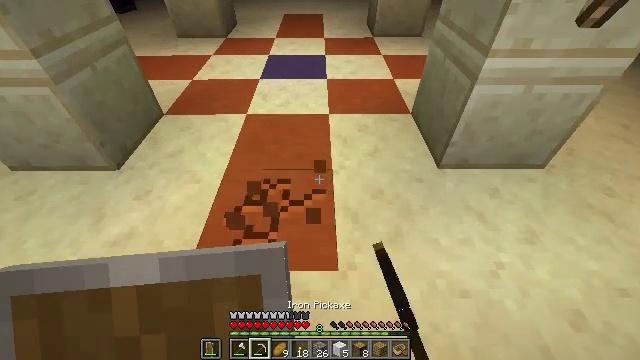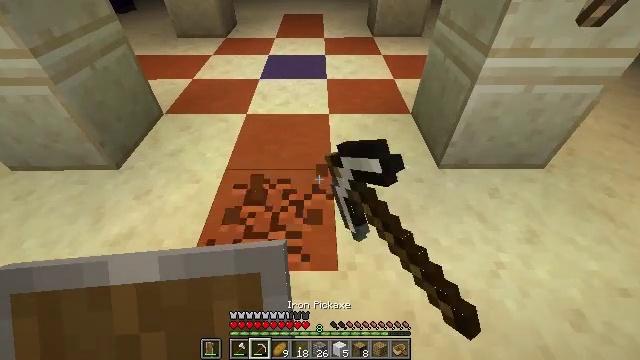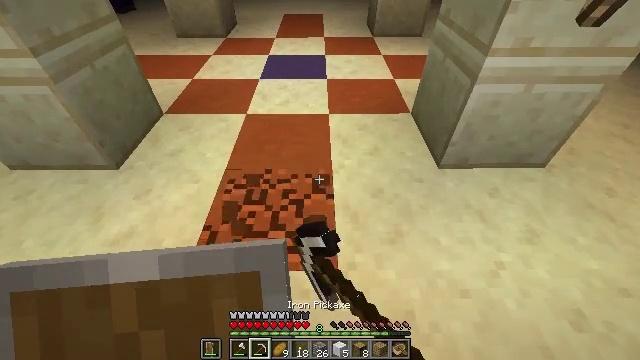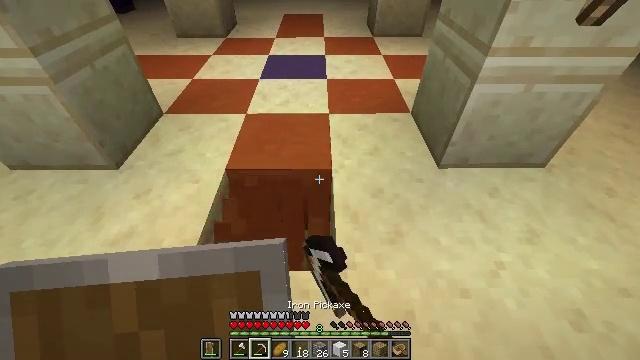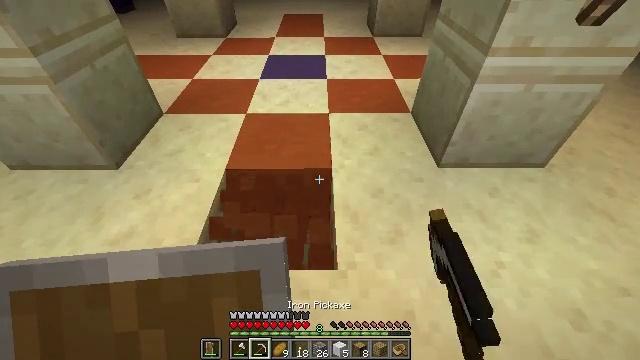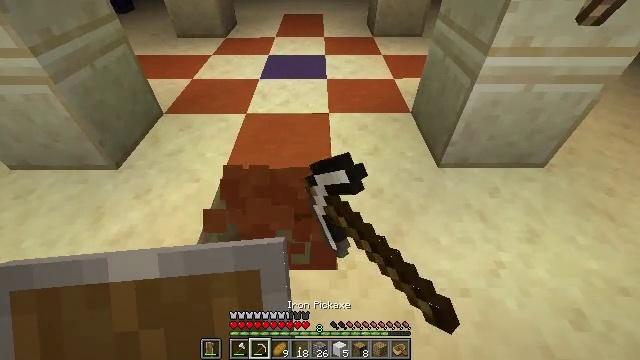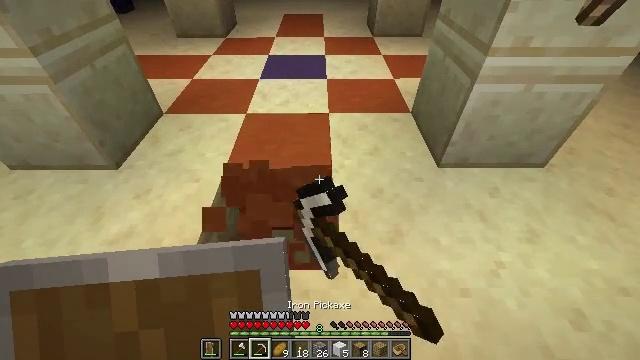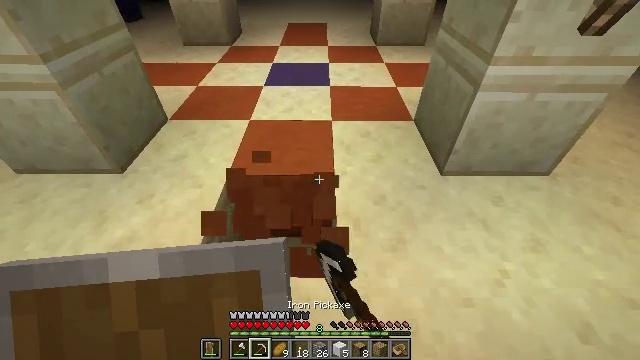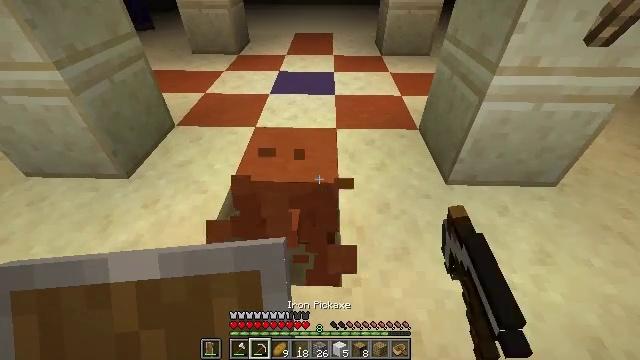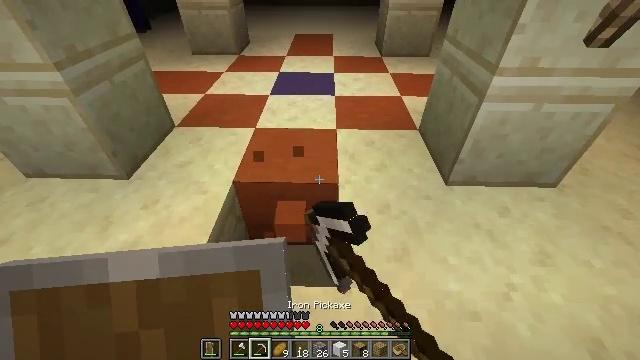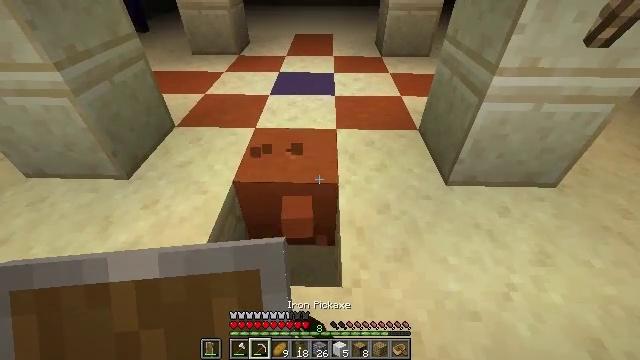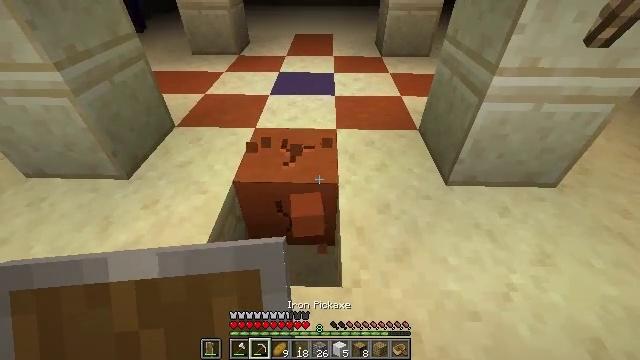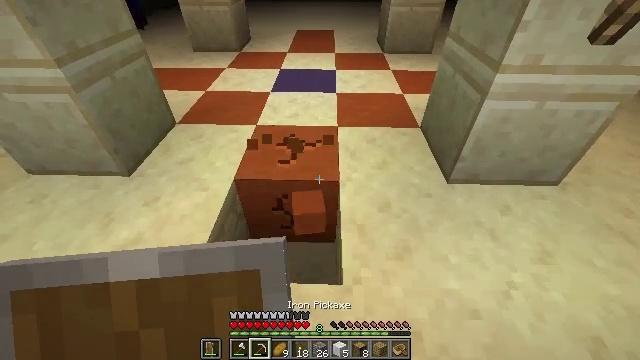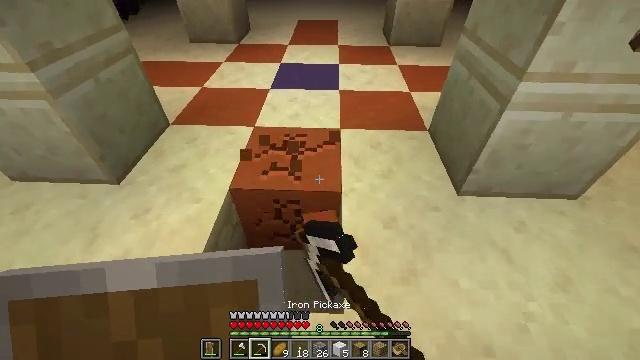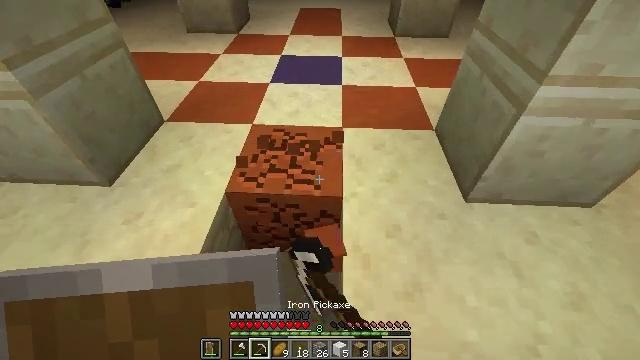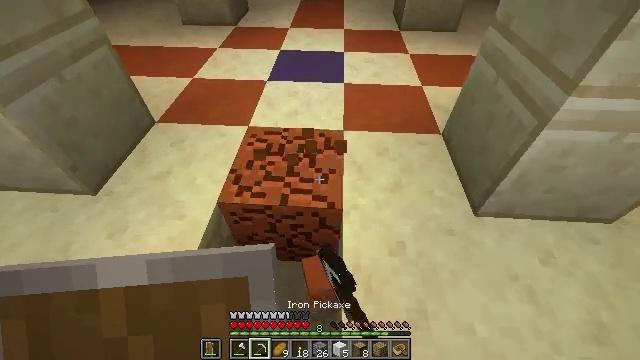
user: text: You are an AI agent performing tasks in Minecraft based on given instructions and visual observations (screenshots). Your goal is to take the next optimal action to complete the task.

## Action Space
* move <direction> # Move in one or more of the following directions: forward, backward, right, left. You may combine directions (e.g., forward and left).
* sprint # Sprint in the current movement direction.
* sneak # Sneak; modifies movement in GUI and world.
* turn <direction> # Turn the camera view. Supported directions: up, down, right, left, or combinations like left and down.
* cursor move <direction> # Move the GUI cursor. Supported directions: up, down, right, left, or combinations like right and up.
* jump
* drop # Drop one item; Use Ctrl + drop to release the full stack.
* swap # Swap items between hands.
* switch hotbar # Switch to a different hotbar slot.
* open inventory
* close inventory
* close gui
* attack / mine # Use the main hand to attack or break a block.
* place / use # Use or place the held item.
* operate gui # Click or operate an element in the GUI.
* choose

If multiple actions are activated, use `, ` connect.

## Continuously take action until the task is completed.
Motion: motion action
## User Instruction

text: Dig out the orange terracotta.
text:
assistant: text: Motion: attack / mine
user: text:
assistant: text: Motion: attack / mine
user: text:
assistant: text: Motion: attack / mine
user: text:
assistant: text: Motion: attack / mine
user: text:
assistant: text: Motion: attack / mine
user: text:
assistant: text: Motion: attack / mine
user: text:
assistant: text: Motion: turn up, attack / mine
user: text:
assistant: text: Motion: turn left and up, attack / mine
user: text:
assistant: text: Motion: attack / mine
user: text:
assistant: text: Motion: attack / mine
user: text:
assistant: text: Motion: attack / mine
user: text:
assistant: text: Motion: move forward, attack / mine
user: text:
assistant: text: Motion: move forward, turn down, attack / mine
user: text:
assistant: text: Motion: move forward, turn down, attack / mine
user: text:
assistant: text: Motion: move forward, turn down, attack / mine
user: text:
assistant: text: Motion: turn down, attack / mine
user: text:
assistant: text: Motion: turn down, attack / mine
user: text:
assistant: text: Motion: turn down, attack / mine
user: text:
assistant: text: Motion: turn down, attack / mine
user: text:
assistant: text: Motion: attack / mine
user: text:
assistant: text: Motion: attack / mine